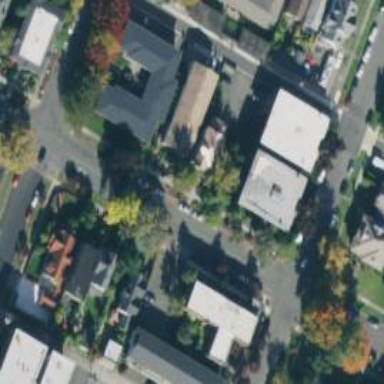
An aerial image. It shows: Living street.